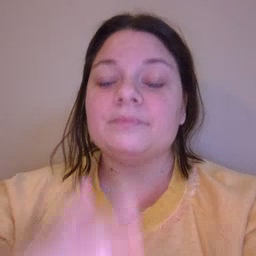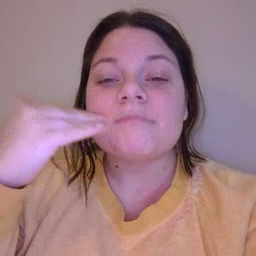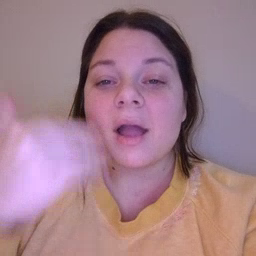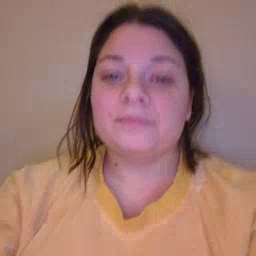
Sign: smile